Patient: sex F, age 75
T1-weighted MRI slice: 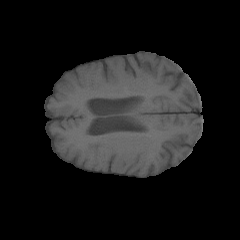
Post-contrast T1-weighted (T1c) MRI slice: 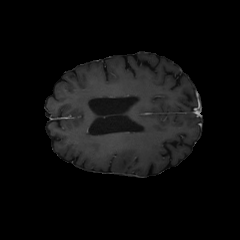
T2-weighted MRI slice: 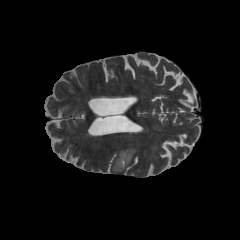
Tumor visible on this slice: yes
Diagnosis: Astrocytoma, IDH-wildtype
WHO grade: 3